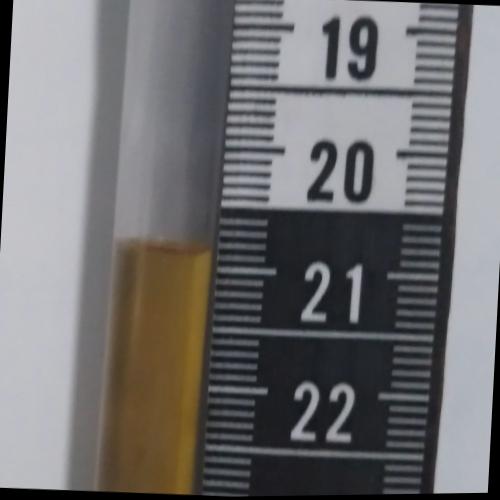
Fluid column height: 20.8 cm